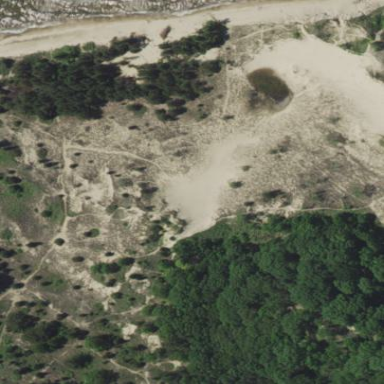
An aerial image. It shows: Dune in its natural state.